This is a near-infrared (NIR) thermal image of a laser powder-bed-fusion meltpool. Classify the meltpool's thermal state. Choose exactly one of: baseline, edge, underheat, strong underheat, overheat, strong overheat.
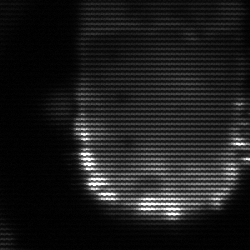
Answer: baseline